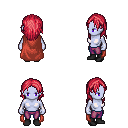
a pixel art fantasy rpg character, female body template, dark elf, purple skin, maroon cape, magenta pants, ruby red long hairstyle, black shoes, four views (front, back, left, right), 2x2 character sprite sheet, small pixel art, hard edges, no anti-aliasing